Interaction volume radius: 10 \u00c5
Interaction volume height: 20 \u00c5
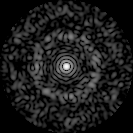
Disorder parameter: 0.8352